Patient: sex F, age 46
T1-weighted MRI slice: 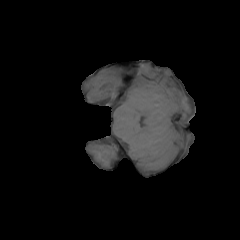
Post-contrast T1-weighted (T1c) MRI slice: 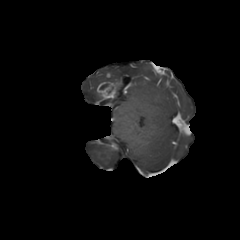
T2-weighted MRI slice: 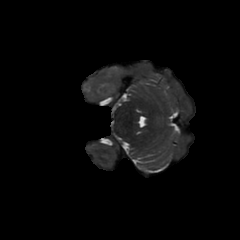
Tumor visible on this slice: yes
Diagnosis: Glioblastoma, IDH-wildtype
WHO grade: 4